Question: Xcode: 8.2.1
'''
- (instancetype)init {
if (self = [super init]) {
self.title = self.localStringModel.tab_title_market;
self.tabBarItem.image = [UIImage imageName:@"unselected"];
self.tabBarItem.selectedImage =[UIImage imageName:@"selected"];
}
return self;
}
'''
description:
when I unselected the tabBarItem the unselectedIamge the car lights cannot show.
picture:

It's been bothering me for a long time,I try use 'UIImageRenderingModeAlwaysOriginal' but not work,by the way my image resources is 'pdf',can anyone help me ?
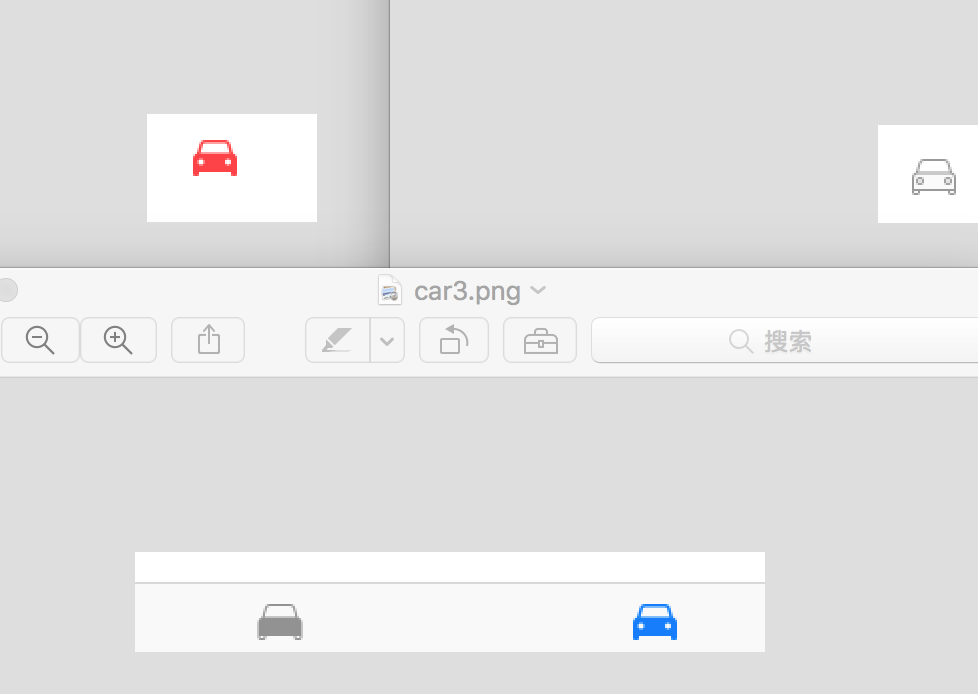
Answer: '''
@interface BaseClassVC (){
UITabBarController *tabBarController;
}
@end
@implementation BaseClassVC
- (void)viewDidLoad {
[super viewDidLoad];
[self setTabBarItemAction];
}
-(void)setTabBarItemAction{
UIStoryboard *storyBoard = [UIStoryboard storyboardWithName:@"Home" bundle:[NSBundle mainBundle]];
// UITabBarController *tabBarController = (UITabBarController *)[storyBoard instantiateViewControllerWithIdentifier:@"Hometab"];
tabBarController = (UITabBarController *)[storyBoard instantiateViewControllerWithIdentifier:@"Hometab"];
// Assign tab bar item with titles
UITabBar *tabBar = tabBarController.tabBar;
UITabBarItem *tabBarItem1 = [tabBar.items objectAtIndex:0];
UITabBarItem *tabBarItem2 = [tabBar.items objectAtIndex:1];
UITabBarItem *tabBarItem3 = [tabBar.items objectAtIndex:2];
UITabBarItem *tabBarItem4 = [tabBar.items objectAtIndex:3];
UITabBarItem *tabBarItem5 ;///= [tabBar.items objectAtIndex:4];
tabBarItem1.title = @"Home";
tabBarItem2.title = @"My cards";
tabBarItem3.title = @"Withdraw Locations";
tabBarItem4.title = @"Taxi";
tabBarItem5.title = @"More..";
tabBarItem3.badgeValue = @"0";
tabBarItem4.badgeValue = @"0";
[tabBarItem1 setImage:[[UIImage imageNamed:@"icn_tab_home_Normal"] imageWithRenderingMode:UIImageRenderingModeAlwaysOriginal]];
[tabBarItem1 setSelectedImage:[[UIImage imageNamed:@"icn_tab_home_Selected"] imageWithRenderingMode:UIImageRenderingModeAlwaysOriginal]];
[tabBarItem2 setImage:[[UIImage imageNamed:@"icn_nearby_deals_tab"] imageWithRenderingMode:UIImageRenderingModeAlwaysOriginal]];
[tabBarItem2 setSelectedImage:[[UIImage imageNamed:@"icn_nearby_deals_tab_Selected"] imageWithRenderingMode:UIImageRenderingModeAlwaysOriginal]];
[tabBarItem3 setImage:[[UIImage imageNamed:@"icn_tab_ATM_Normal"] imageWithRenderingMode:UIImageRenderingModeAlwaysOriginal]];
[tabBarItem3 setSelectedImage:[[UIImage imageNamed:@"icn_tab_ATM_Selected"] imageWithRenderingMode:UIImageRenderingModeAlwaysOriginal]];
[tabBarItem4 setImage:[[UIImage imageNamed:@"icn_tab_Taxi_Normal"] imageWithRenderingMode:UIImageRenderingModeAlwaysOriginal]];
[tabBarItem4 setSelectedImage:[[UIImage imageNamed:@"icn_tab_Taxi_Selected"] imageWithRenderingMode:UIImageRenderingModeAlwaysOriginal]];
[tabBarItem5 setImage:[[UIImage imageNamed:@"icn_tab_more_Normal"] imageWithRenderingMode:UIImageRenderingModeAlwaysOriginal]];
[tabBarItem5 setSelectedImage:[[UIImage imageNamed:@"icn_tab_more_Normal"] imageWithRenderingMode:UIImageRenderingModeAlwaysOriginal]];
tabBarController.tabBar.translucent = false;
[[UITabBarItem appearance] setTitleTextAttributes:[NSDictionary dictionaryWithObjectsAndKeys: TABBAR_NORMAL_TEXT_COLOURS, NSForegroundColorAttributeName,
nil] forState:UIControlStateNormal];
[[UITabBarItem appearance] setTitleTextAttributes:[NSDictionary dictionaryWithObjectsAndKeys:
TABBAR_SELECTED_TEXT_COLOURS, NSForegroundColorAttributeName,
nil] forState:UIControlStateSelected];
[[UITabBar appearance] setBarTintColor:ThemeColor];
UIImage *whiteBackground = [Utility imageWithColor:TABBAR_SELECTED_COLOURS];
[[UITabBar appearance] setSelectionIndicatorImage:whiteBackground];
tabBarController.tabBar.translucent = false;
/*
[[UITabBarItem appearance] setTitleTextAttributes:[NSDictionary dictionaryWithObjectsAndKeys:
[UIColor whiteColor], NSForegroundColorAttributeName,
nil] forState:UIControlStateNormal];
UIColor *titleHighlightedColor = [UIColor colorWithRed:153/255.0 green:192/255.0 blue:48/255.0 alpha:1.0];
[[UITabBarItem appearance] setTitleTextAttributes:[NSDictionary dictionaryWithObjectsAndKeys:
titleHighlightedColor, NSForegroundColorAttributeName,
nil] forState:UIControlStateHighlighted];
*/
[self.navigationController showViewController:tabBarController sender:nil];
// [self presentViewController:tabBarController animated:YES completion:nil];
}
'''
'''
override func viewDidLoad() {
super.viewDidLoad()
methodTabBarController()
}
extension BaseClassVC {
func methodTabBarController() -> Void{
let storyboard = UIStoryboard(name: "HomePage", bundle: NSBundle.mainBundle())
let tabBarController:UITabBarController = (storyboard.instantiateViewControllerWithIdentifier("idTabBarHometab") as? UITabBarController)!
methodCustomtabBar(tabBarController)
// presentViewController(tabBarController, animated: true, completion: nil)
self.navigationController!.showViewController(tabBarController, sender: nil)
// self.navigationController?.pushViewController(tabBarController, animated: true)
}
func methodCustomtabBar(tabBarController: UITabBarController) -> Void{
// Assign tab bar item with titles
let tabBar: UITabBar = tabBarController.tabBar
let tabBarItem1: UITabBarItem = tabBar.items![0] as UITabBarItem
let tabBarItem2: UITabBarItem = tabBar.items![1] as UITabBarItem
let tabBarItem3: UITabBarItem = tabBar.items![2] as UITabBarItem
let tabBarItem4: UITabBarItem = tabBar.items![3] as UITabBarItem
tabBarItem1.title = "Home"
tabBarItem2.title = "Nearby ATM"
tabBarItem3.title = "Near By Shops"
tabBarItem4.title = "Taxi"
tabBarItem2.badgeValue = "0"
tabBarItem3.badgeValue = "0"
tabBarItem4.badgeValue = "0"
tabBarItem1.image = UIImage(named: "icn_tab_home_Normal")!.imageWithRenderingMode(UIImageRenderingMode.AlwaysOriginal)
tabBarItem1.selectedImage = UIImage(named: "icn_tab_home_Selected")!.imageWithRenderingMode(UIImageRenderingMode.AlwaysOriginal)
tabBarItem2.image = UIImage(named: "icn_tab_withdrawl_location_Normal")!.imageWithRenderingMode(UIImageRenderingMode.AlwaysOriginal)
tabBarItem2.selectedImage = UIImage(named: "icn_tab_withdrawl_location_Selected")!.imageWithRenderingMode(UIImageRenderingMode.AlwaysOriginal)
tabBarItem3.image = UIImage(named: "icn_tab_nearbyshop_Normal")!.imageWithRenderingMode(UIImageRenderingMode.AlwaysOriginal)
tabBarItem3.selectedImage = UIImage(named: "icn_tab_nearbyshop_Selected")!.imageWithRenderingMode(UIImageRenderingMode.AlwaysOriginal)
tabBarItem4.image = UIImage(named: "icn_tab_Taxi_Normal")!.imageWithRenderingMode(UIImageRenderingMode.AlwaysOriginal)
tabBarItem4.selectedImage = UIImage(named: "icn_tab_Taxi_Selected")!.imageWithRenderingMode(UIImageRenderingMode.AlwaysOriginal)
// Sets the default color of the icon of the selected UITabBarItem and Title
// UITabBar.appearance().tintColor = UIColor.redColor()
// Sets the default color of the background of the UITabBar
UITabBar.appearance().barTintColor = ThemeColor
// Sets the background color of the selected UITabBarItem (using and plain colored UIImage with the width = 1/5 of the tabBar (if you have 5 items) and the height of the tabBar)
// UITabBar.appearance().selectionIndicatorImage = UIImage().makeImageWithColorAndSize(UIColor.blueColor(), size: CGSizeMake(tabBar.frame.width/5, tabBar.frame.height))
/*
UITabBar.appearance().selectionIndicatorImage = UIImage().makeImageWithColorAndSize(UIColor.blueColor(), size: CGSizeMake(tabBar.frame.width/5, tabBar.frame.height))
// Uses the original colors for your images, so they aren't not rendered as grey automatically.
for item in self.tabBar.items as! [UITabBarItem] {
if let image = item.image {
item.image = image.imageWithRenderingMode(.AlwaysOriginal)
}
}
}
*/
UITabBarItem.appearance().setTitleTextAttributes([NSForegroundColorAttributeName: ColorConstant.TABBARITEMS.setTitleTextNormal], forState:.Normal)
UITabBarItem.appearance().setTitleTextAttributes([NSForegroundColorAttributeName: ColorConstant.TABBARITEMS.setTitleTextSelected], forState:.Selected)
}
}
'''
<URL>